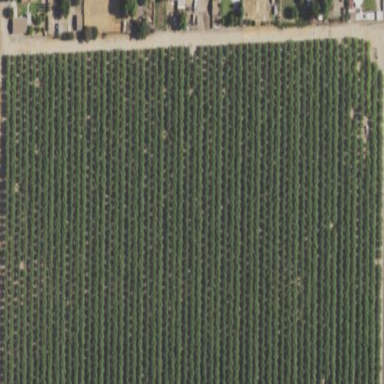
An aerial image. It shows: Orchard filled with peach trees.